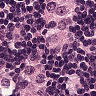
Metastatic tissue present: yes